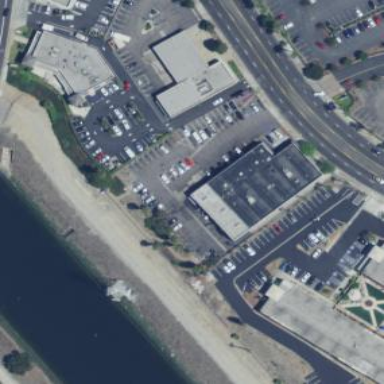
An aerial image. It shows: Building used as car repair shop.